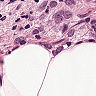
Metastatic tissue present: yes